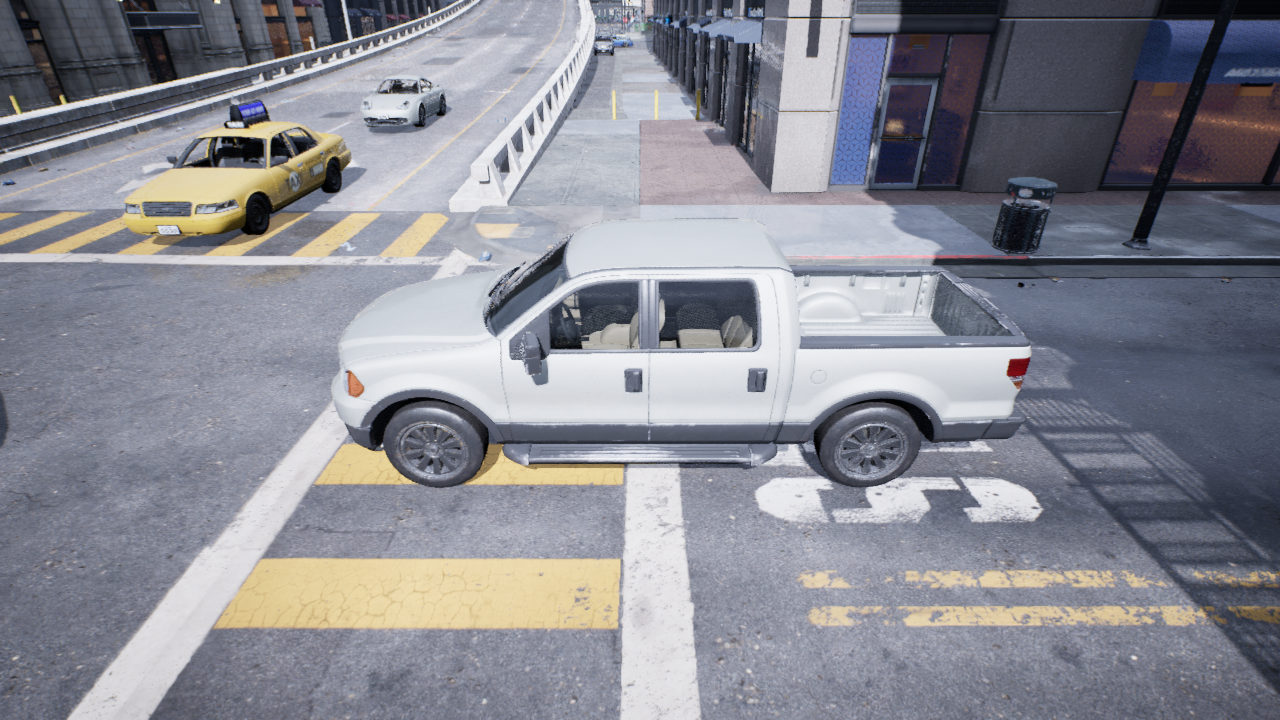
Venue: residential
Lighting: overcast
Vehicle rig: pickup